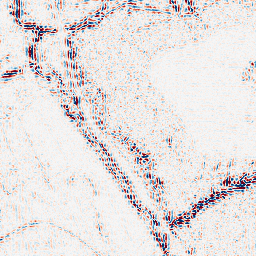
Category: wavelet
Decomposition family: wavelet_dwt
Decomposition parameters: wavelet: db4
level: 2
Upsampling method: cubic_mitchell
Upsampling parameters: scale: 8
Upsampling scale: 8